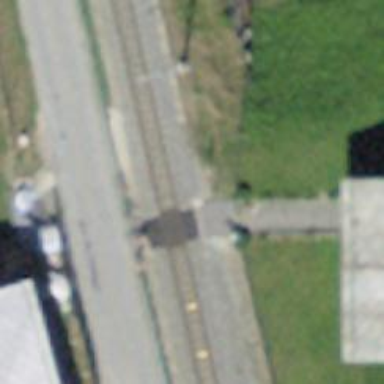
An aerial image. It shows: Crossing for the railway.